Interaction volume radius: 5 \u00c5
Interaction volume height: 35 \u00c5
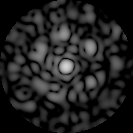
Disorder parameter: 0.6703